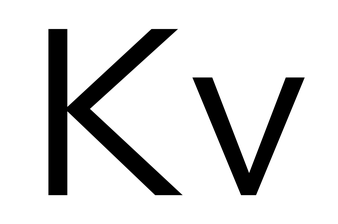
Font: InstrumentSans_Regular